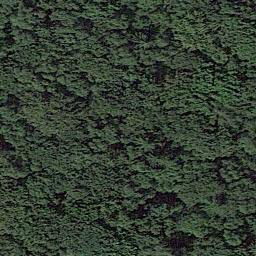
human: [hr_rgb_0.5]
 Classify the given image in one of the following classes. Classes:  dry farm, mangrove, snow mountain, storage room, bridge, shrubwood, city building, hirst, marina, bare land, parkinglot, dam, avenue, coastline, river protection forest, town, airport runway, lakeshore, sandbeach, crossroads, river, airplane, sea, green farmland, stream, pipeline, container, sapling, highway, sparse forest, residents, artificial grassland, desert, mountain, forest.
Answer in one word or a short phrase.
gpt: forest